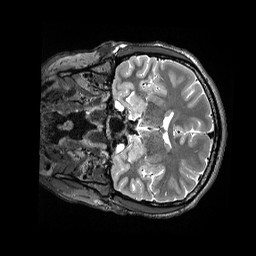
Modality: T2w
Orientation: coronal
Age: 23
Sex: male
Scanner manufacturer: siemens
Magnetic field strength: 3 T
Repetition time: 3.2 s
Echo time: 0.564 s